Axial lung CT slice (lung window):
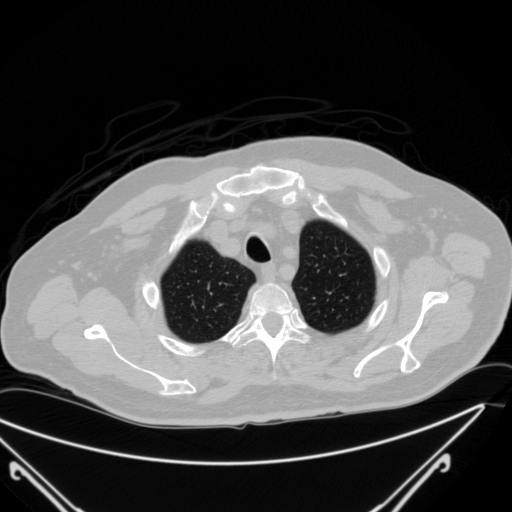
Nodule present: no